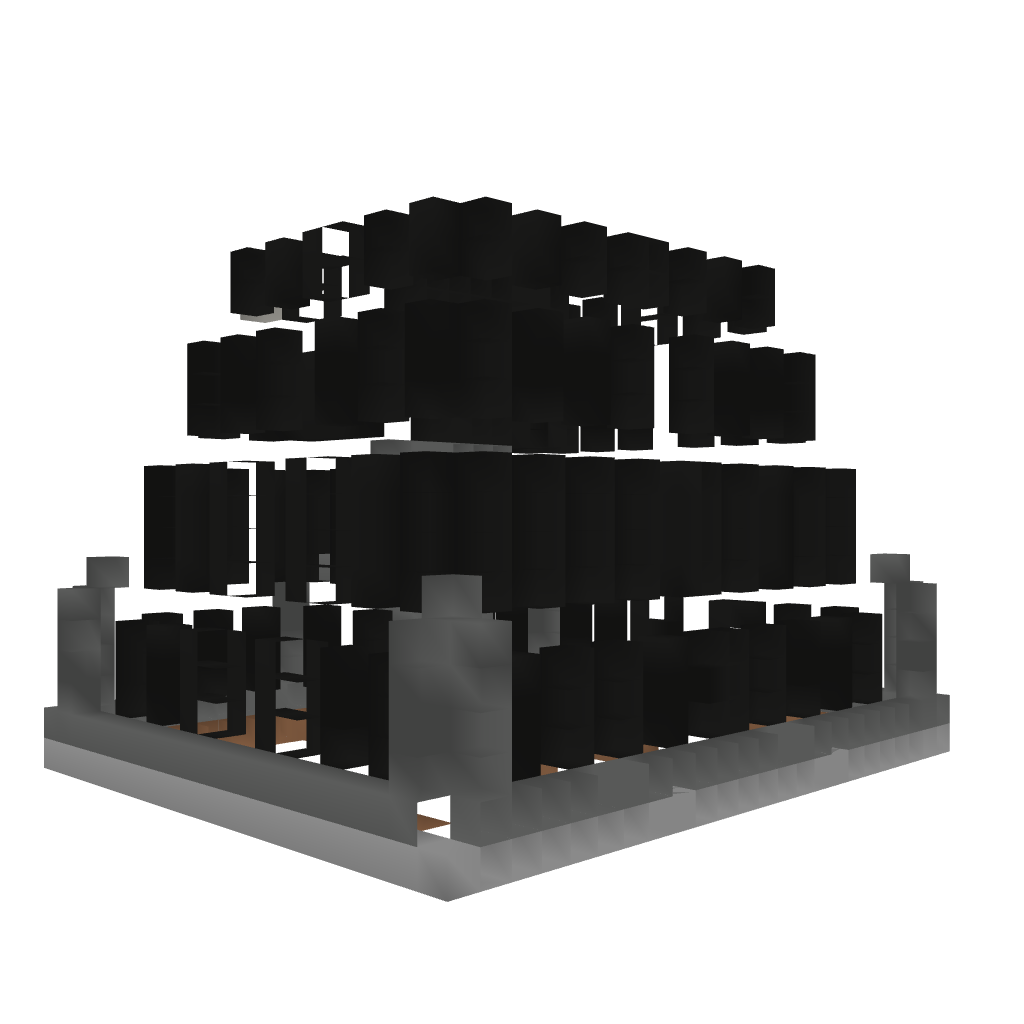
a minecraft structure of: Modern Government Building